Aerial crown-view tile of a tropical tree (Barro Colorado Island, Panama), acquired 20250414:
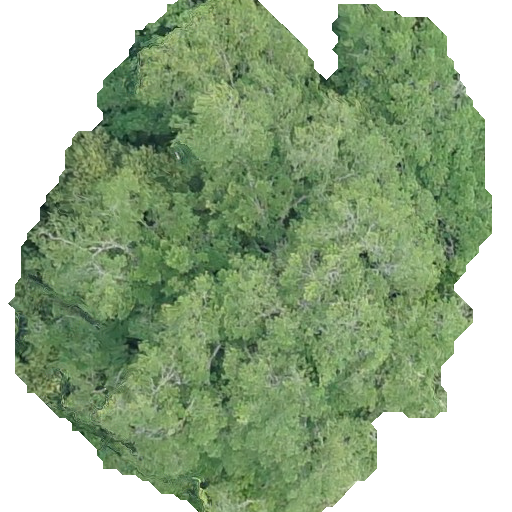
Species: Terminalia amazonia
GBIF accepted scientific name: Terminalia amazonica
Crown area: 277.414 m²